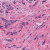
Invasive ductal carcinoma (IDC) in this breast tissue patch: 1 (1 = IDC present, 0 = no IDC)